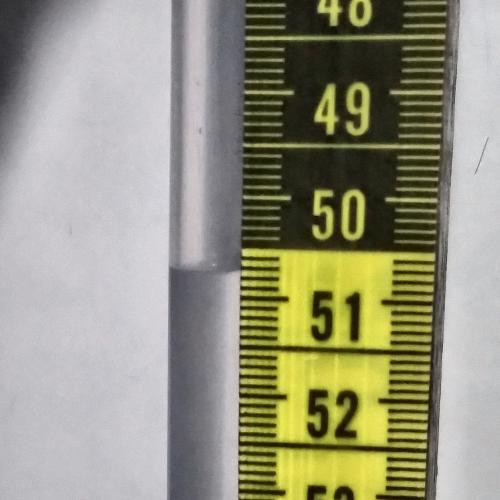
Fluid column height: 50.7 cm